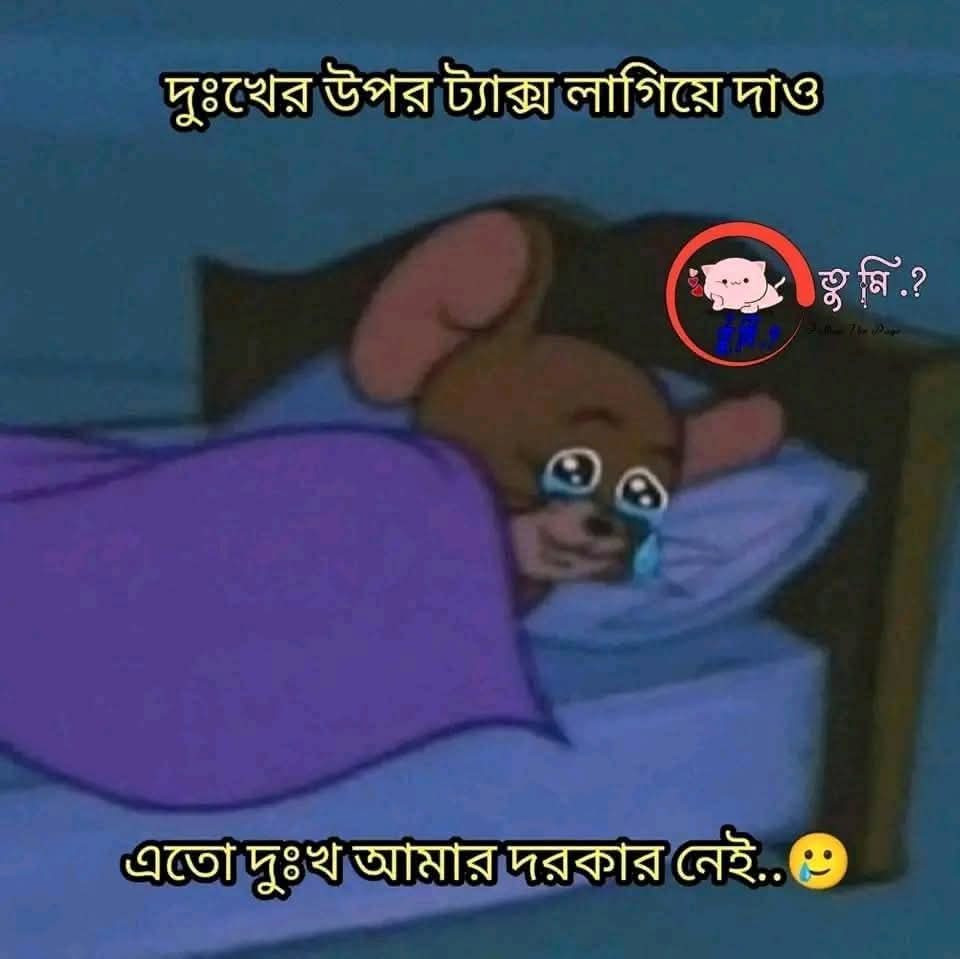
Text: দুঃখের উপর ট্যাক্স লাগিয়ে দাও
এতো দুঃখ আমার দরকার নেই..
Label: Non Hate